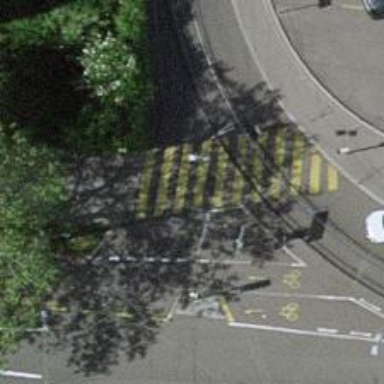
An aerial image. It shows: Residential road with trolley wires.